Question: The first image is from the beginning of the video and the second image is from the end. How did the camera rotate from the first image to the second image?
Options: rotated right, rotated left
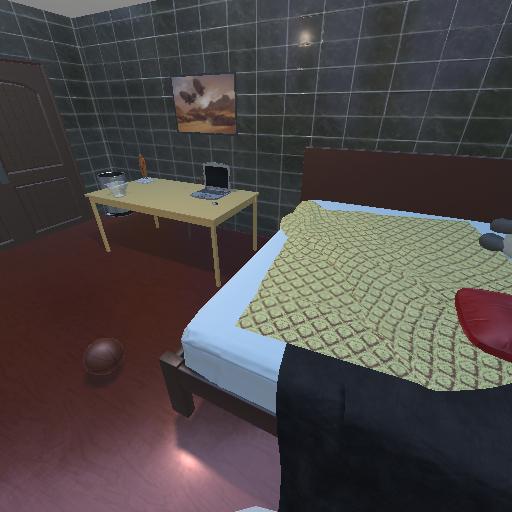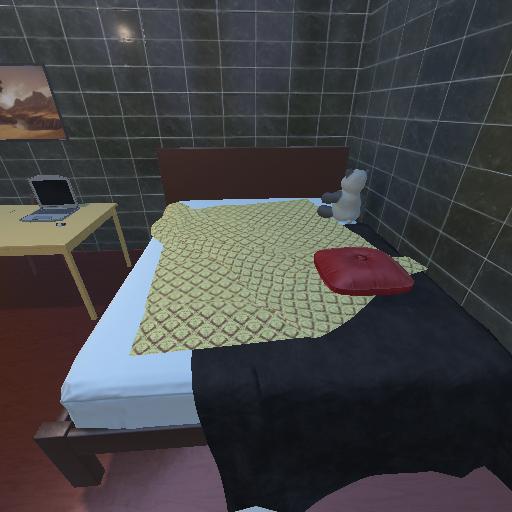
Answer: rotated right